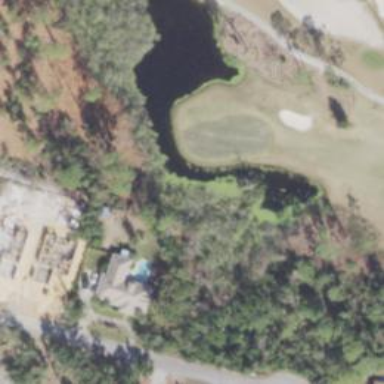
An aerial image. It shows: View of golf hole.